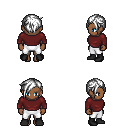
a pixel art fantasy rpg character, female body template, human, dark skin, maroon long-sleeve shirt, white pants, white pixie cut hairstyle, black shoes, four views (front, back, left, right), 2x2 character sprite sheet, small pixel art, hard edges, no anti-aliasing